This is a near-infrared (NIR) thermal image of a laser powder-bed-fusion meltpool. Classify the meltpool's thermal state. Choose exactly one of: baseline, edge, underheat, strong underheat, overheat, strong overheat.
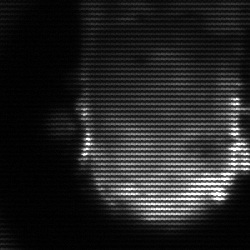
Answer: baseline